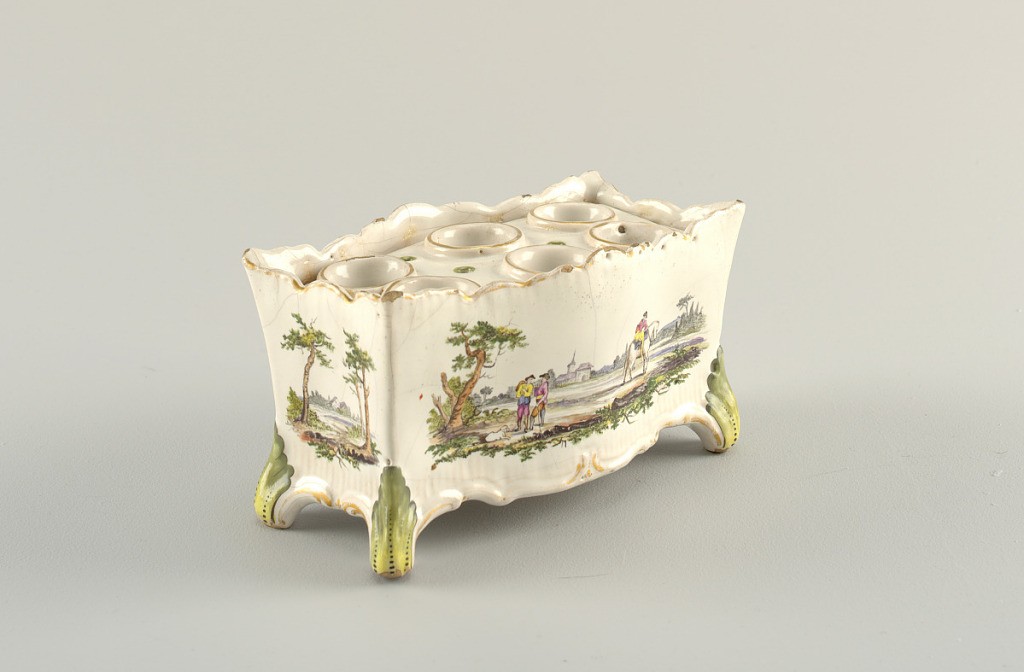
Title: Flower pot and cover
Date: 1750–1760
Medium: Tin-glazed earthenware, hand-painted polychrome overglaze decoration
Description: Oblong form that flares at top. Scalloped upper and lower edge with traces of gilding. Faint molded ridges. Scrolling acanthus leaf feet painted green. Place for six bulbs. Landscape with figures and dog.